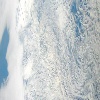
Label: cloud